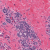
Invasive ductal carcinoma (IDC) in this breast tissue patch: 0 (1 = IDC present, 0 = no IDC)